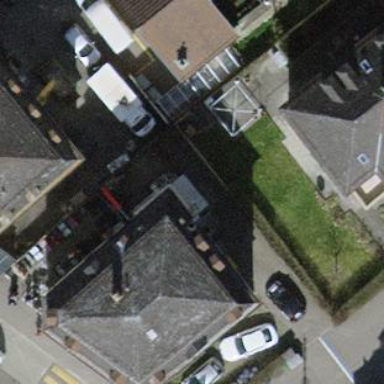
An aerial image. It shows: Apartment building with tile roof.